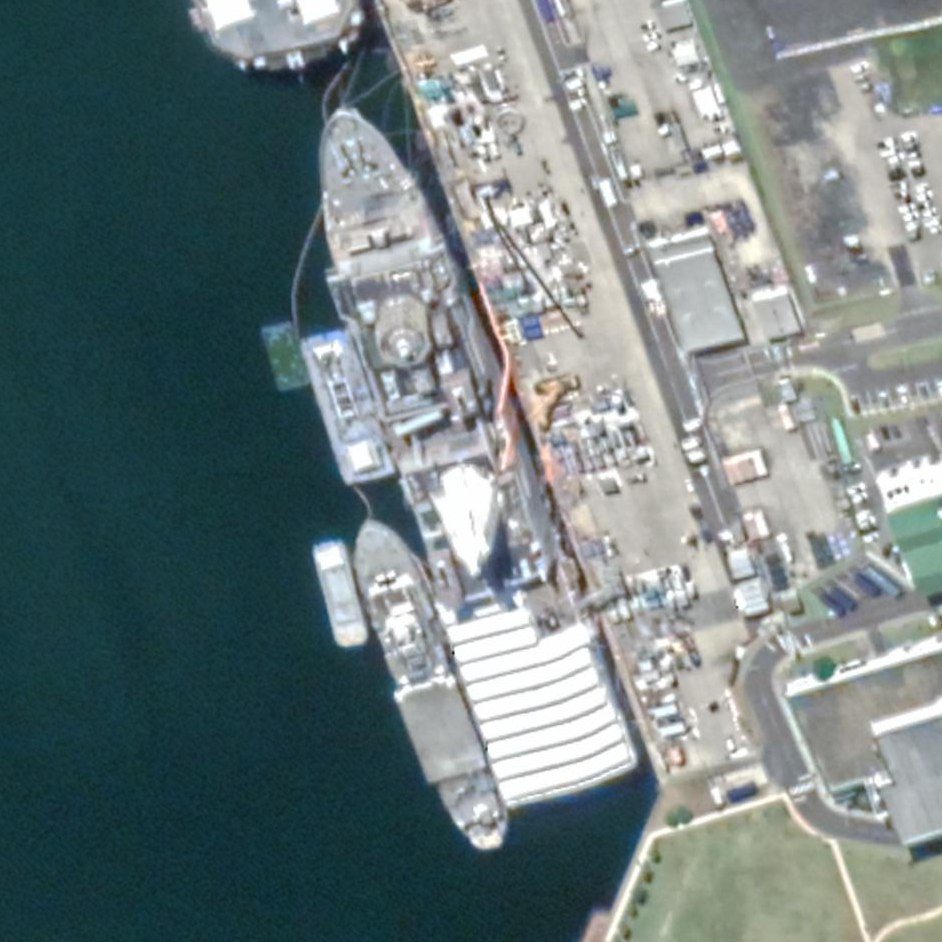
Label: combat